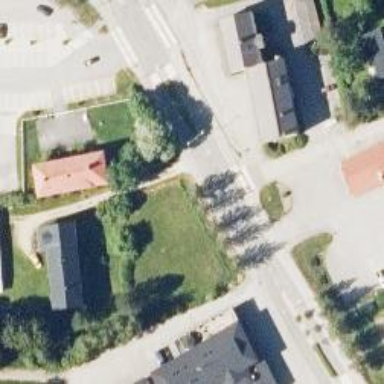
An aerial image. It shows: Marked crossing on footway with cycle track.